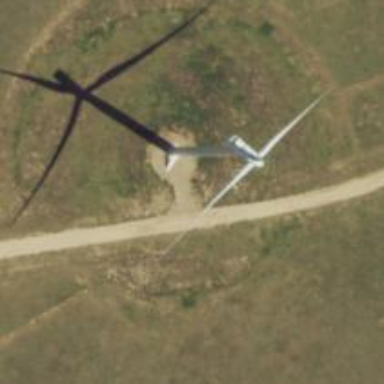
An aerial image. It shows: Wind power generator with horizontal axis wind turbine manufactured by Vestas.